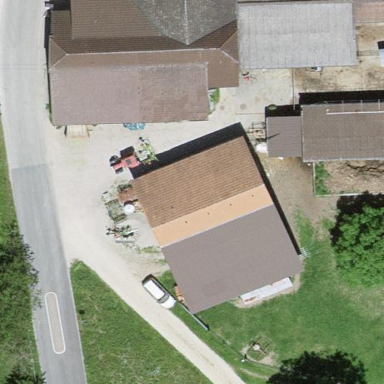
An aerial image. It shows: Barn.